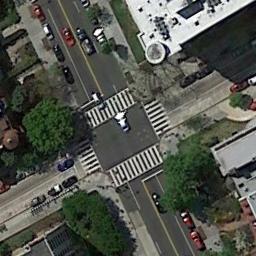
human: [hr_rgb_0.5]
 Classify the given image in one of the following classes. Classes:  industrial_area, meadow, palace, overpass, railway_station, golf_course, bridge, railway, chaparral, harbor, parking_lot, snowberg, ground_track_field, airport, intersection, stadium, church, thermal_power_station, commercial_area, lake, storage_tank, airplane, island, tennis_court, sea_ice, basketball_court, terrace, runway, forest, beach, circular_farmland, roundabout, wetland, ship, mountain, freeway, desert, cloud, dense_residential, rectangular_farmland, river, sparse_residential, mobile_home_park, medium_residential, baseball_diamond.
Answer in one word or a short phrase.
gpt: intersection